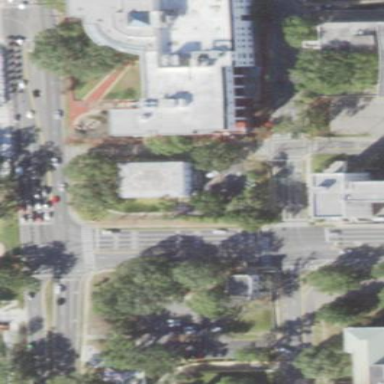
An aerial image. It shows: Courthouse building.